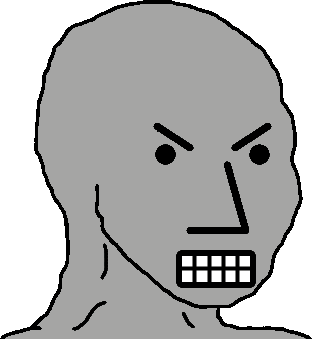
Label: 5_NPC